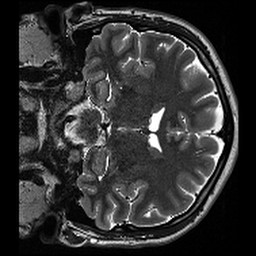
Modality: T2w
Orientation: coronal
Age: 24
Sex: male
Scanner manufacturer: siemens
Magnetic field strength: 3 T
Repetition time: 13.15 s
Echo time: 0.082 s